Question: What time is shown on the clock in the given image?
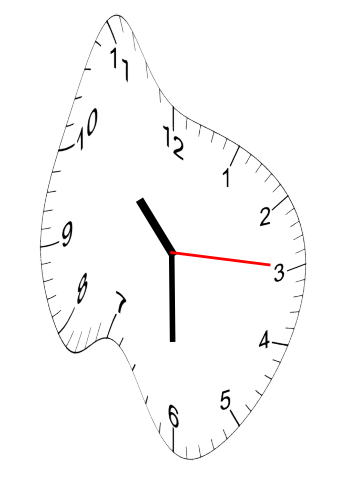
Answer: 10:30:15